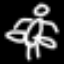
Label: angel